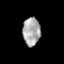
Tissue: skin
Cell type: Epithelial cells
Senescence score: 0.2516
Nuclear area (px): 478
Mean DAPI intensity: 171.13